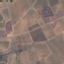
Land use / land cover class: PermanentCrop